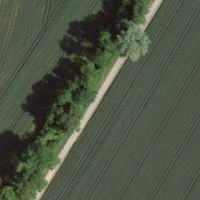
EUNIS habitat code: 52
Species observed at this site:
Humulus lupulus